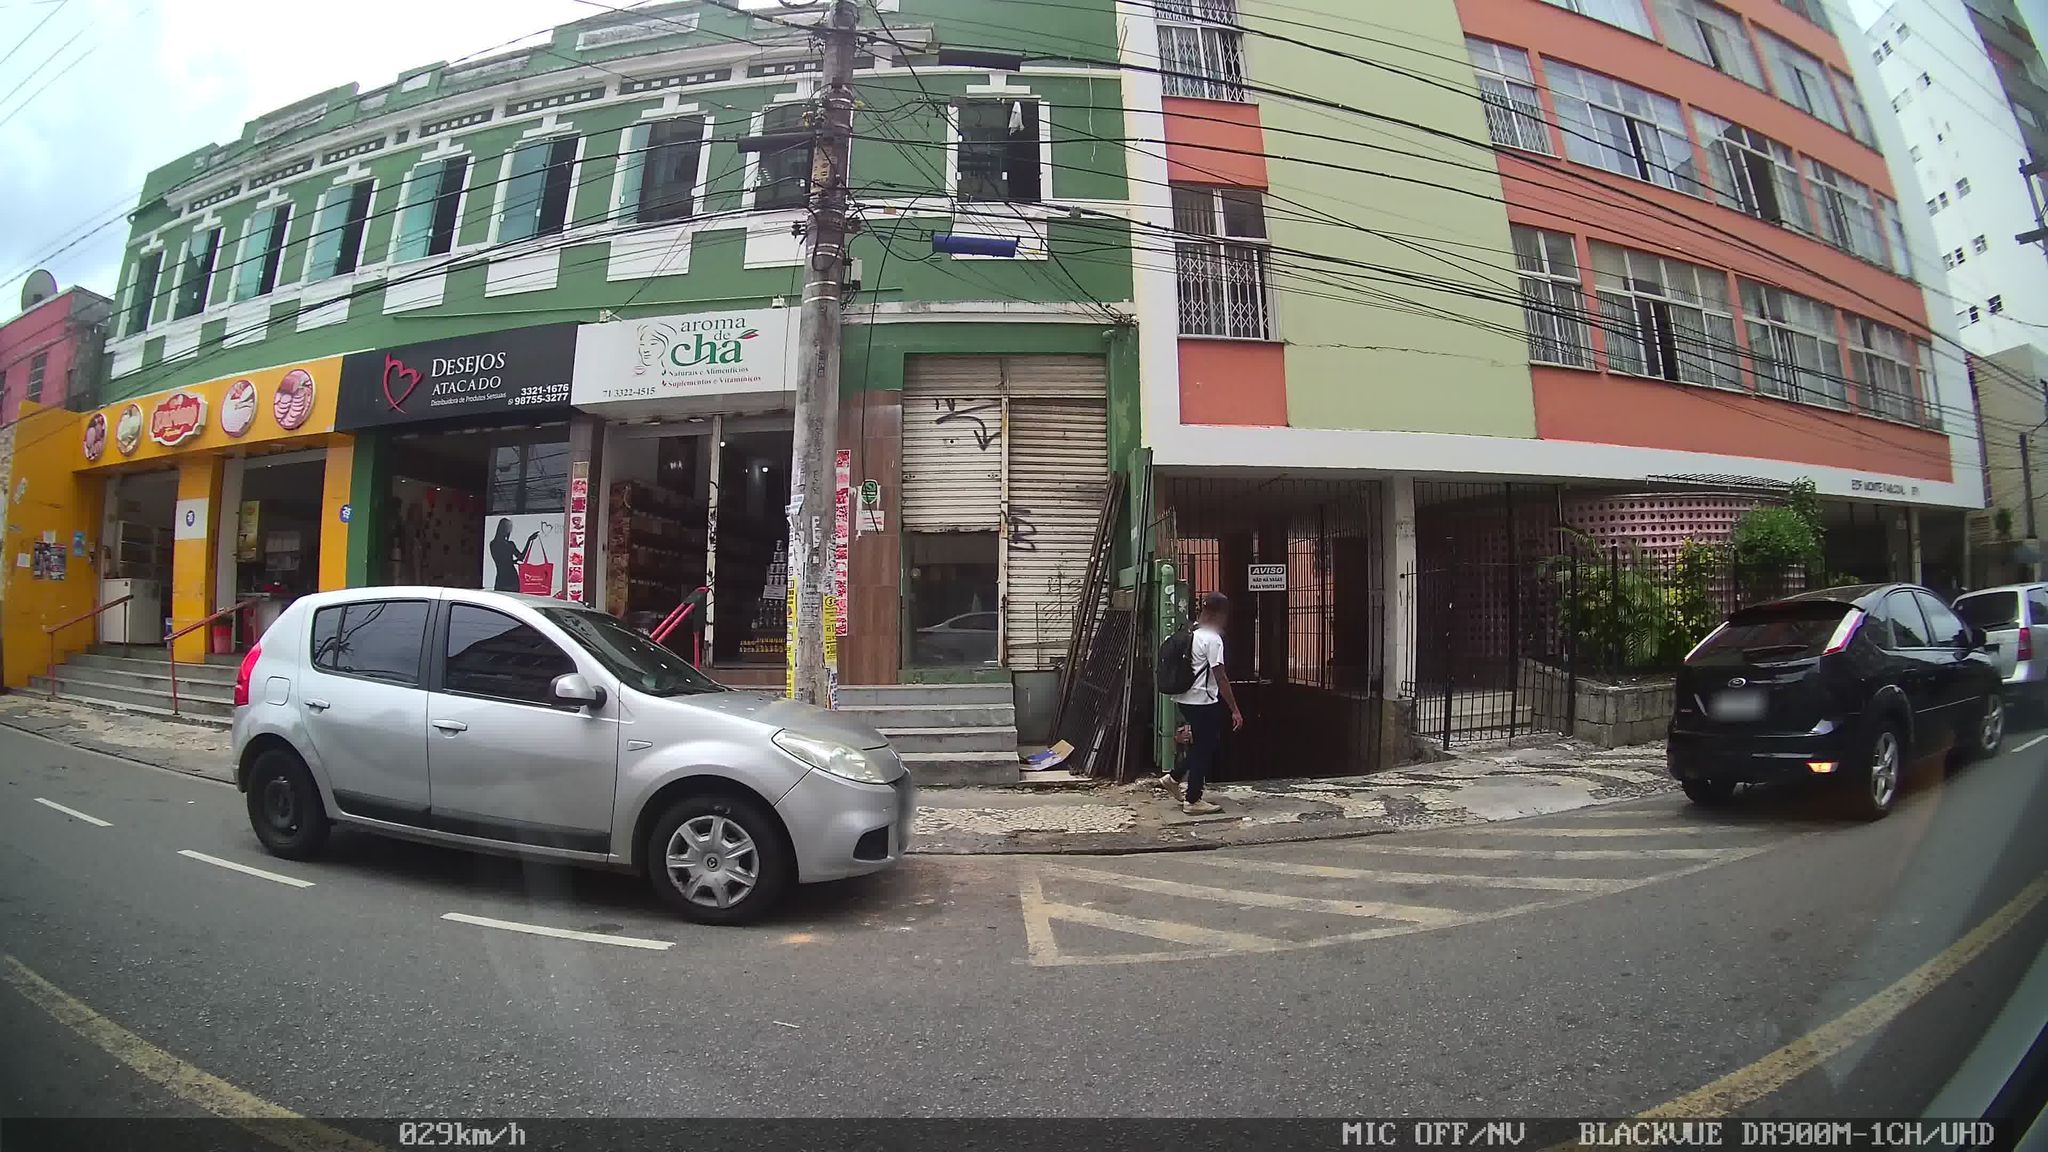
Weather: clear
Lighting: day
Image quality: good
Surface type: driving surface
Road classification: footway
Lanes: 2
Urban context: urban centre
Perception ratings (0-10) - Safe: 3.48, Lively: 7.3, Beautiful: 2.74, Boring: 3.49, Depressing: 5.25, Wealthy: 2.86